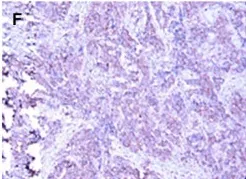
(E,F): Immunohistochemistry: CD117 (+) and CD5.
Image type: pathology (immunostaining)